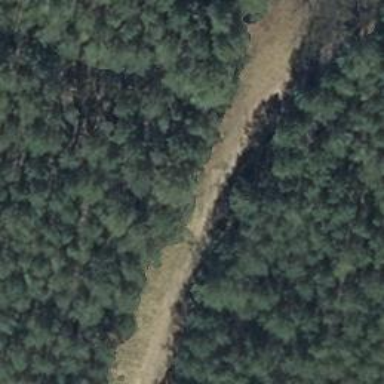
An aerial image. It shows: Track with grade3 tracktype.